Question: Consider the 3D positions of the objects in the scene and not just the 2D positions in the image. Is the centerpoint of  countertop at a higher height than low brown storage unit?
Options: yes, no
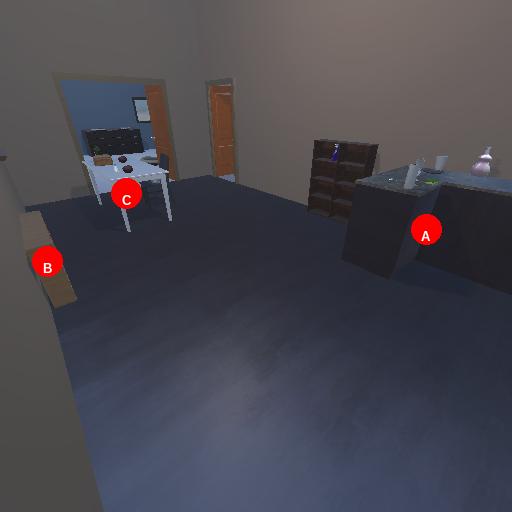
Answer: yes